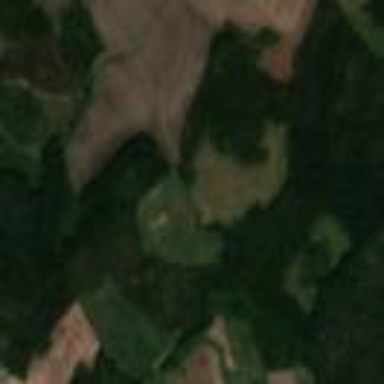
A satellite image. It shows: Mixed woodland area with various types of leaves.